Question: This is my task:
'''
task uberJar(dependsOn: [classes], type: Jar) {
from files(sourceSets.main.output.classesDir)
from files(sourceSets.main.output.resourcesDir)
from {
configurations.compile.collect { it.isDirectory() ? it : zipTree(it) }
}
manifest {
attributes 'Main-Class': 'cli'
}
}
'''
It's a very simple project, one that just builds a single groovy script into a self-contained, executable jar file. I know the Groovy code works. When I tried to run 'java -jar' on the generated jar file, it said it could not find a file that I knew was included. So I expanded the jar file and found that several packages had been munged. This is the folder structure I found:

Any idea why it is doing this? This task is based on a common one that I find all over the place for how to build a jar with all of the dependencies using Gradle.
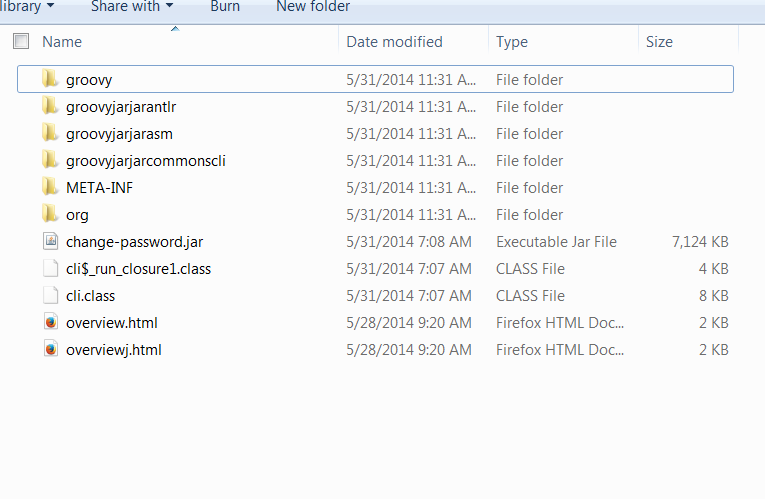
Answer: The Jar contents look correct. Most if not all of the top-level directories depicted come from 'groovy-all', which apparently is a dependency of your code. A JVM won't load classes from nested Jars ('change-password.jar') unless a custom class loader is used.
Using class names that don't start with an upper-case letter ('cli') can lead to problems in Groovy. More importantly, merging Jars isn't generally safe and can lead to subtle problems. A better way to create a self-contained executable Jar is to use the <URL> plugin.
PS: Instead of the first two 'from' lines, 'from sourceSets.main.output' should be used. Then the explicit 'dependsOn' (which by the way is missing 'processResources', which would explain missing files) can also be removed. If you don't need the regular Jar, you can reconfigure the 'jar' task rather than adding an 'uberJar' task. (If you go for this, omit 'from sourceSets.main.output'.)